Question: I am having a 'gridView' in 'linearLayout' and I want align it in the center of the screen below code is not giving center alignment here is the screen short. I want complete 'gridView' in the middle of screen.

'''
<RelativeLayout
xmlns:android="http://schemas.android.com/apk/res/android"
android:layout_width="fill_parent"
android:layout_height="fill_parent"
android:background="#000000" >
<LinearLayout
android:layout_width="wrap_content"
android:layout_height="match_parent"
android:background="@drawable/bg"
android:orientation="vertical"
android:layout_centerInParent="true" >
<GridView
android:numColumns="3"
android:gravity="center"
android:layout_gravity="center_horizontal"
android:layout_width="fill_parent"
android:layout_height="fill_parent"
android:id="@+id/grid" />
</LinearLayout>
</RelativeLayout>
'''
Thanks in advance.
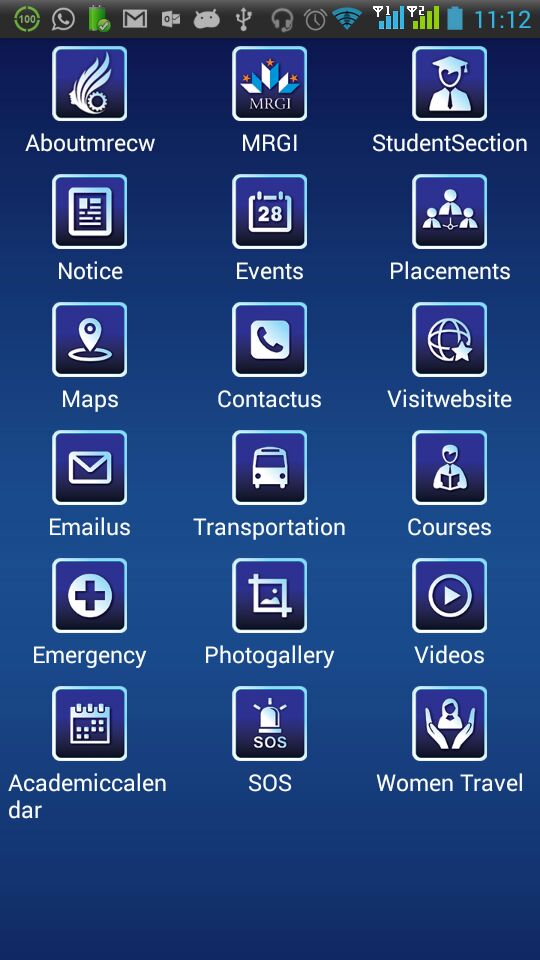
Answer: Replace your code with below code
'''
<RelativeLayout xmlns:android="http://schemas.android.com/apk/res/android"
android:layout_width="fill_parent"
android:layout_height="fill_parent"
android:gravity="center"
android:background="#000000" >
<GridView
android:id="@+id/grid"
android:layout_width="wrap_content"
android:layout_height="wrap_content"
android:layout_centerInParent="true"
android:numColumns="3" />
</RelativeLayout>
'''